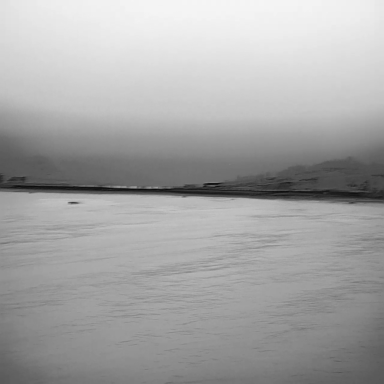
There is a bulk_carrier in the infrared image.